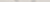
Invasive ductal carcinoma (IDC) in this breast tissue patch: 0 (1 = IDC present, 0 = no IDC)